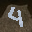
Label: 4